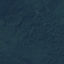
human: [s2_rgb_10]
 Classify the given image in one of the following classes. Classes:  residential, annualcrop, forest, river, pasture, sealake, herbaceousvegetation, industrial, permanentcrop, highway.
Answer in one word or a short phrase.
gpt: Forest